Field crop: tomato
Growth stage: 1
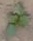
Species: solanum